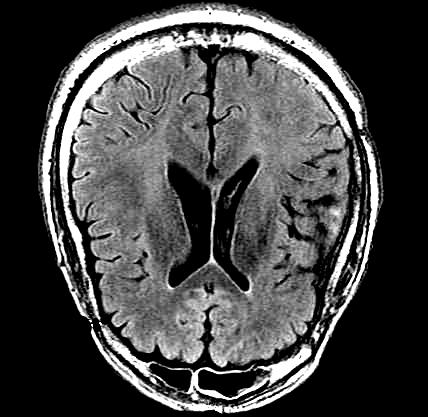
Label: notumor